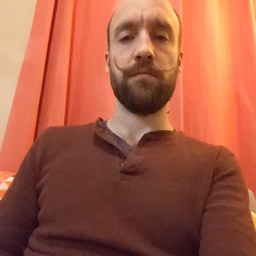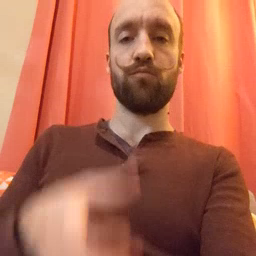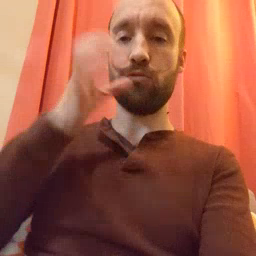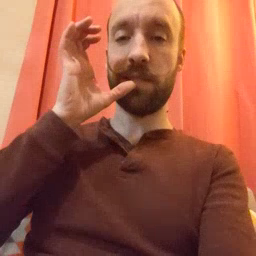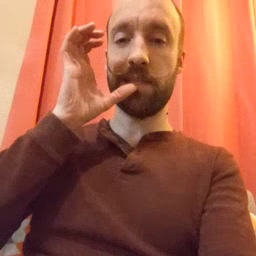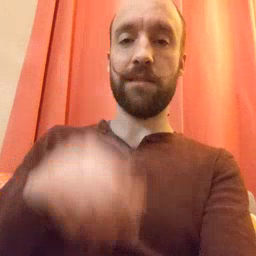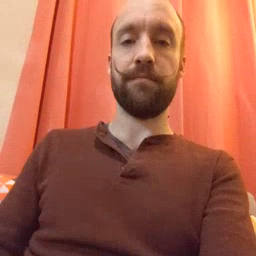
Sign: drink